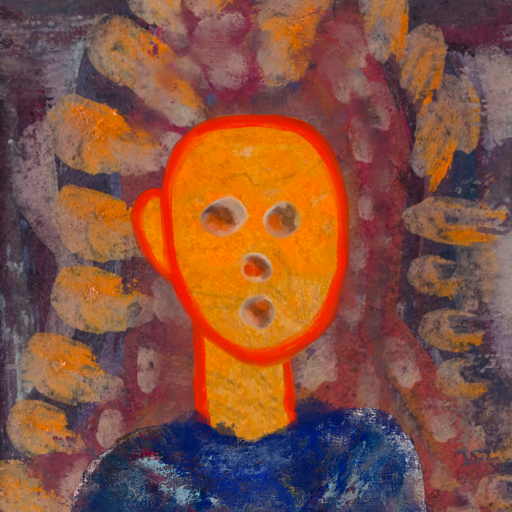
Background: Doll, Head And Neck Front: Sisters, Face Front: Rupkatha, Bust: Irani, Hair Front: Blank, Head Accessory: Blank, Second Necklace: Blank, Necklace: Blank, Baby: Blank